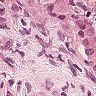
Metastatic tissue present: yes